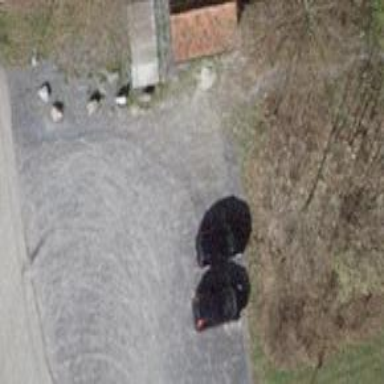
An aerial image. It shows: Parking aisle with pebblestone surface.